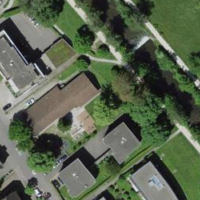
EUNIS habitat code: 54
Species observed at this site:
Symphoricarpos albus
Cydonia oblonga